Question: I'm having a little trouble with Javascript/php/html. I have written this code below to display "GetM" if the time is > 480 seconds this seems to work great when there is just one instance of this. However, I have 14 blocks and any other blocks do not show their 'GetM' values. Below is an image of what U mean by "blocks". The value for 'GetM' on the first block is the percentage

'''
<div id ="ZL01001Percent" class="BottomboxPercent">
<script type="text/javascript">
var time = <?php echo $machine1->data(); ?>;
var M = <?php echo $machine1->GetM(); ?>;
var P = M.toFixed(1);
if (time > 480) {
document.write(P * 100 + '%');
}
</script>
</div>
'''
Any help would be much appreciated
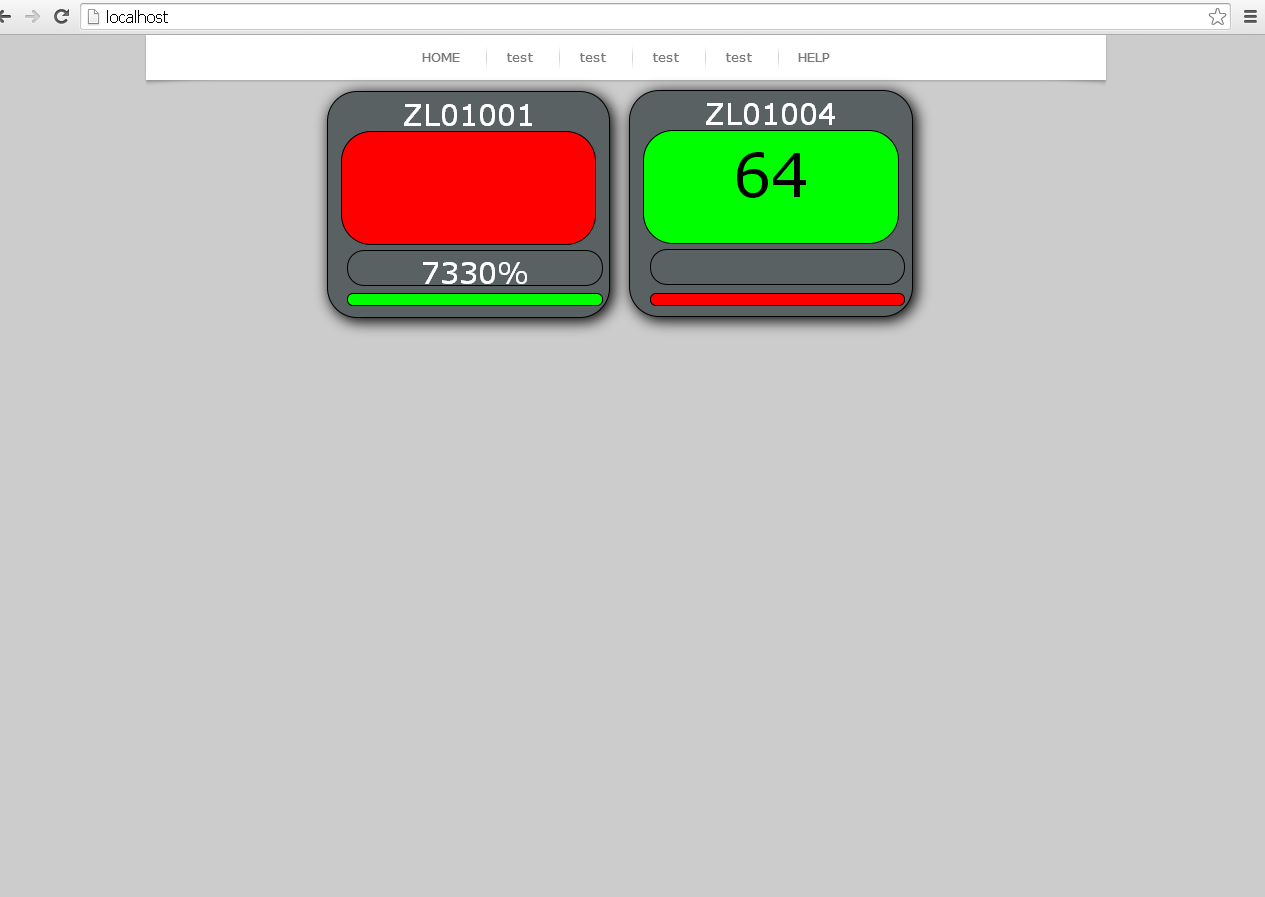
Answer: I strongly recommend you create a JS Object representation of your data. If you create a PHP array, you can use <URL> to generate
'''
var machines = <?PHP echo json_encode($myValues); ?>
'''
which should result in
'''
var machines = {
ZL01001: { time:500, M : 733},
ZL01002: { time:600, M : 556}
}
'''
and then you can do
'''
window.onload=function() {
for (var m in machines) {
var machine = machines[m];
document.getElementById(m+"Percent").innerHTML=machine.time>480?(machine.M.toFixed(1)*100)+"%":"";
}
}
'''